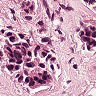
Metastatic tissue present: yes